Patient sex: M
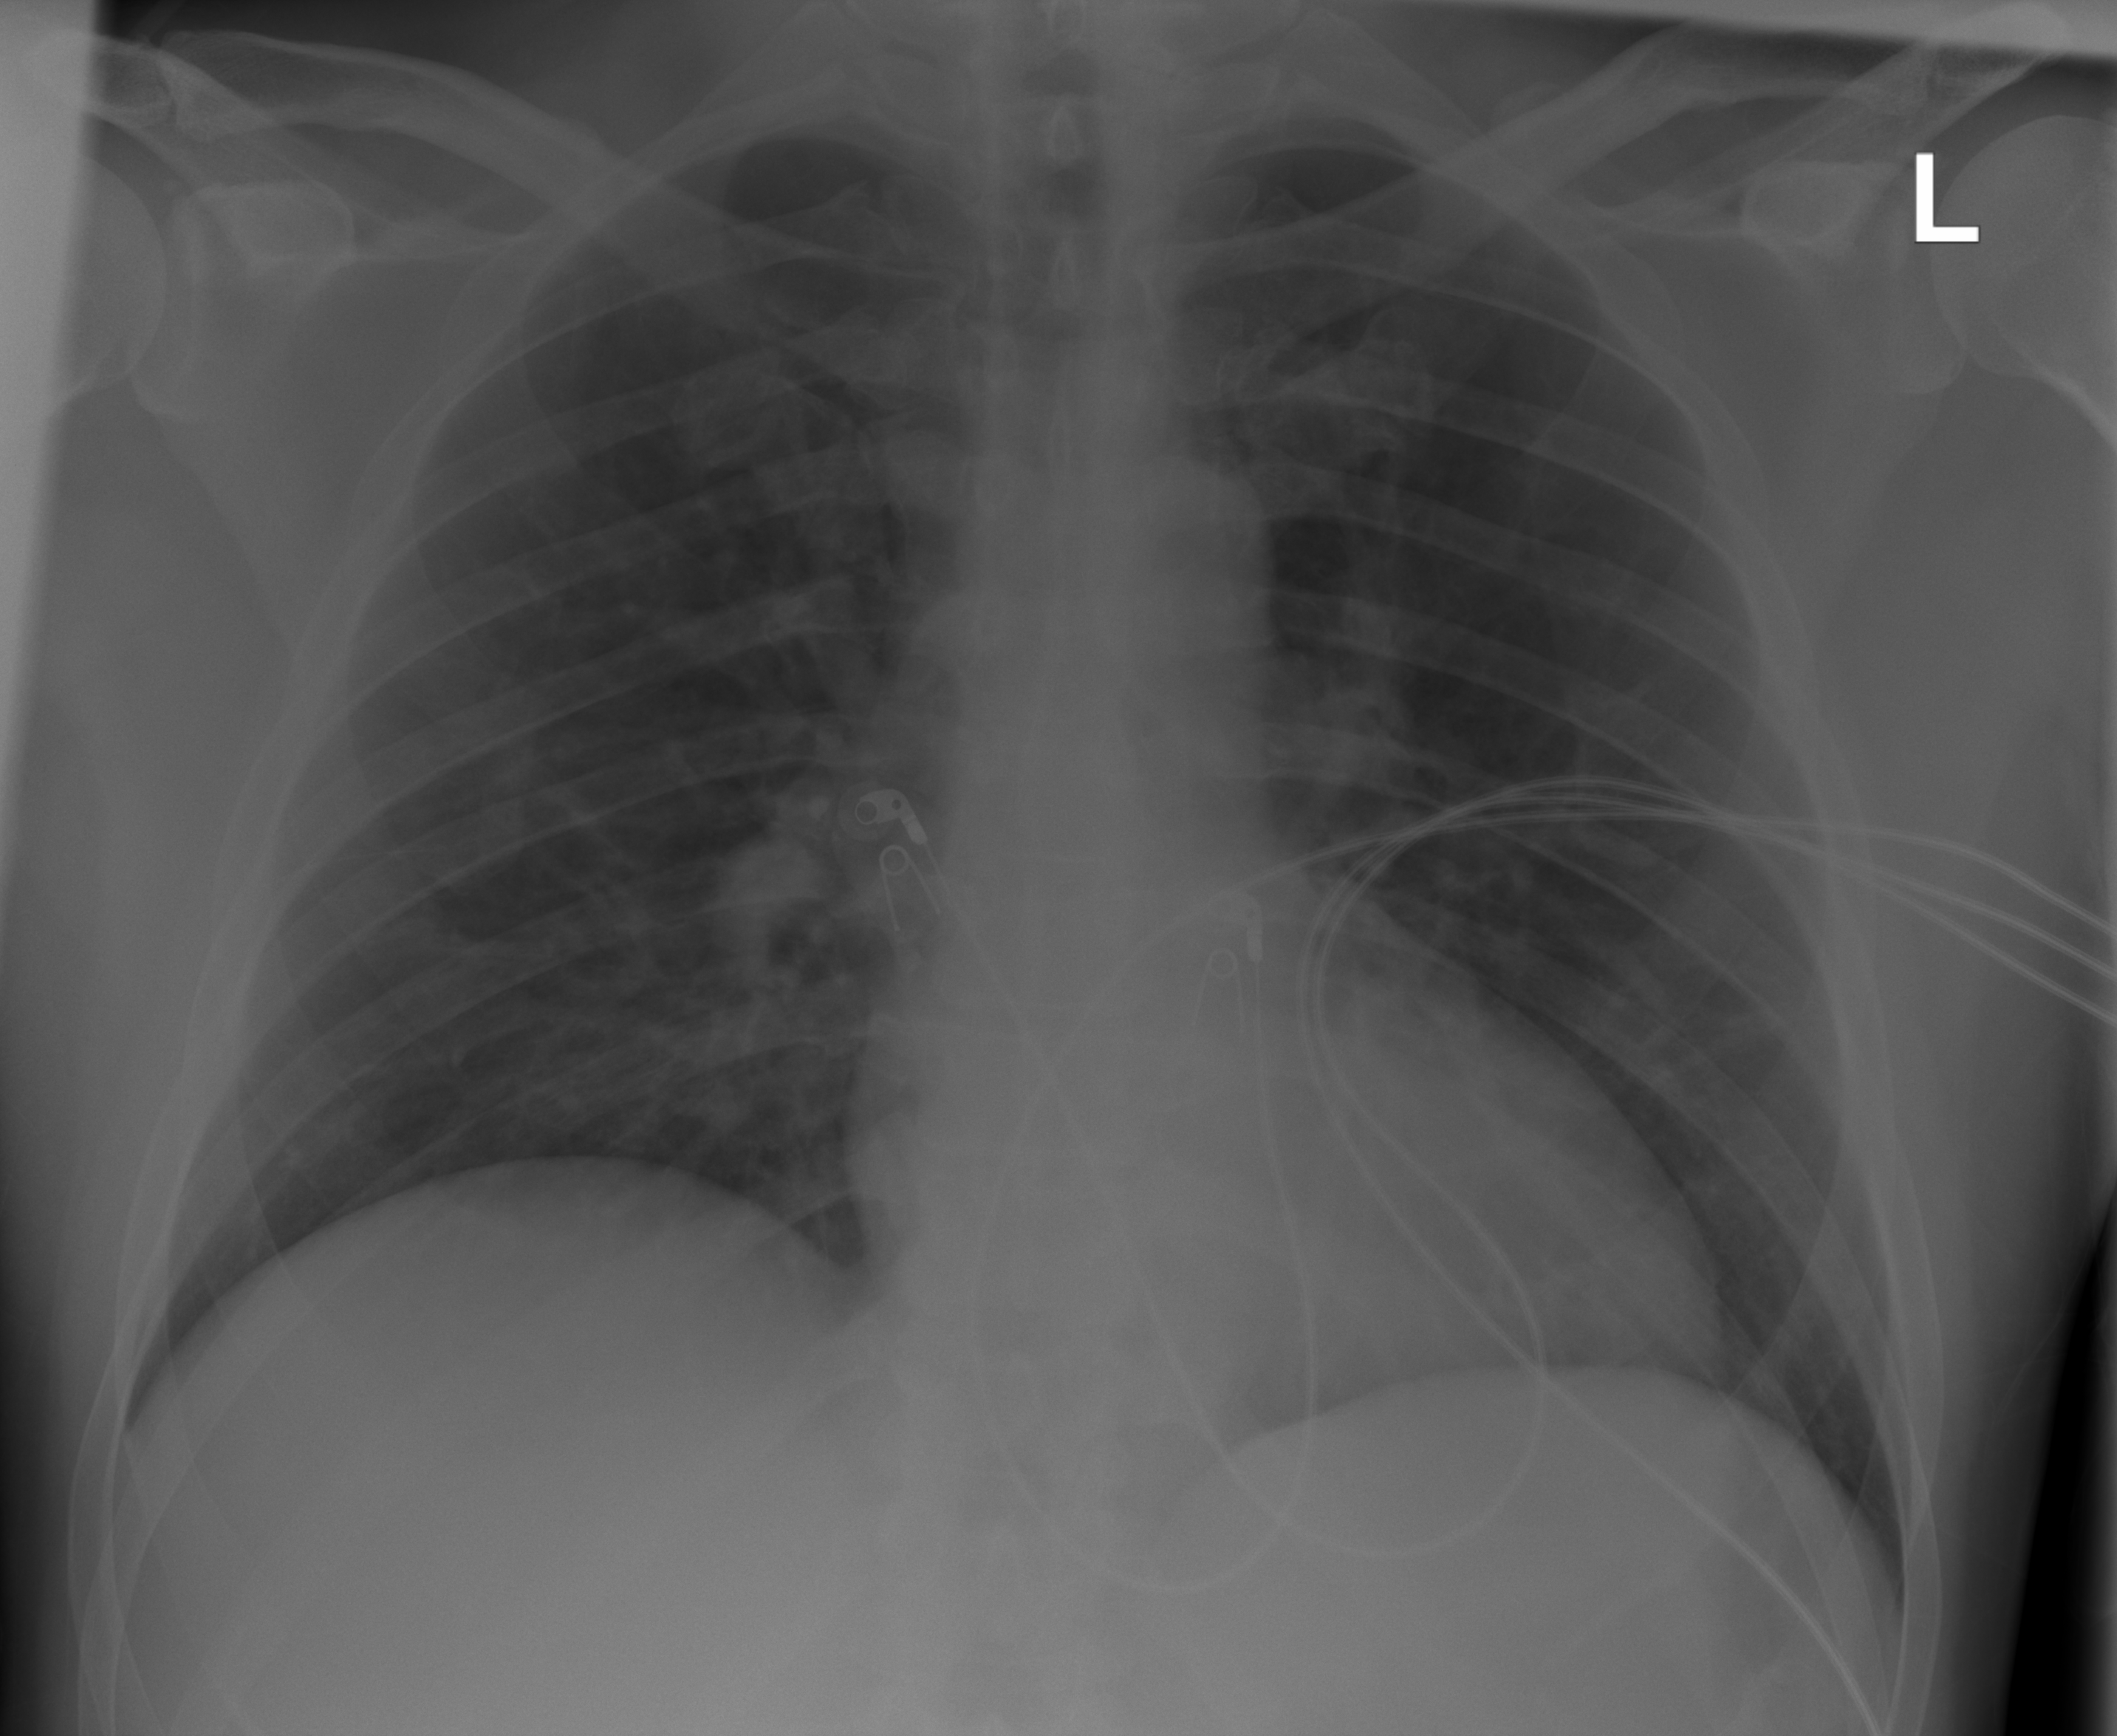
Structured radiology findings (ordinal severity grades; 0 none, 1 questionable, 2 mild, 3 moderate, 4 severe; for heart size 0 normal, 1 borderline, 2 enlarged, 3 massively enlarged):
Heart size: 0
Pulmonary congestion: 1
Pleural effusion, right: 0
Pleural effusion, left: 0
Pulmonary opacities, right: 0
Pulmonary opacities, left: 0
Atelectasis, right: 2
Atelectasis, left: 0